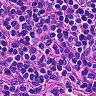
Metastatic tissue present: no